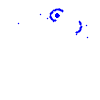
Particle: electron